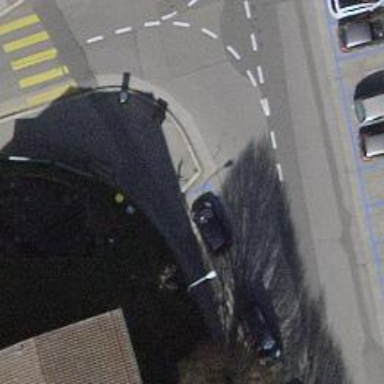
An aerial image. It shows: Post box is visible.